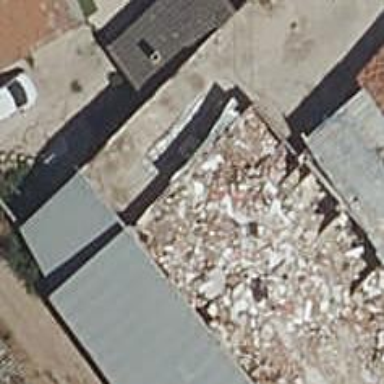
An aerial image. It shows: Detached building.